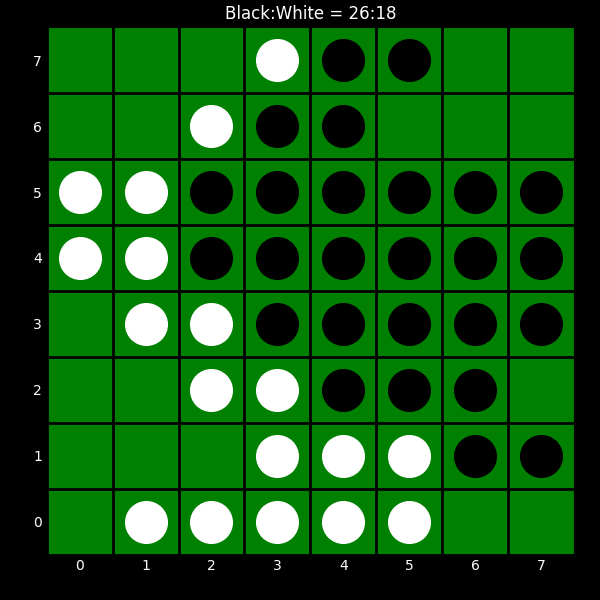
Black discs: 26
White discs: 18